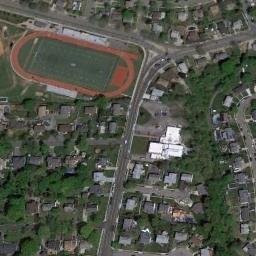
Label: ground_track_field